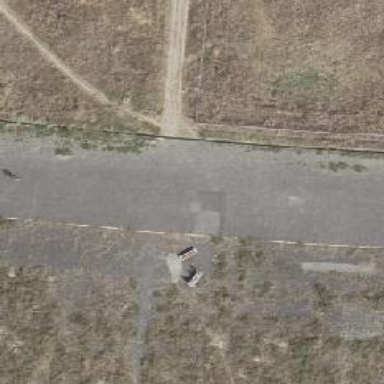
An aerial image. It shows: Path on the ground.